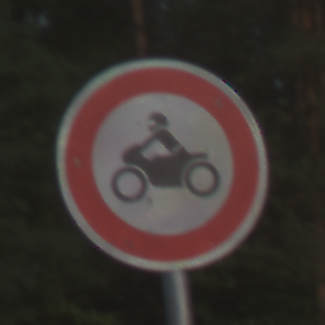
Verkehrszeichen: VerbotKraftraeder
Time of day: SunriseSunset
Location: Outdoor (Nature)
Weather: PartlyCloudy
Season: NotSpecified
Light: Natural